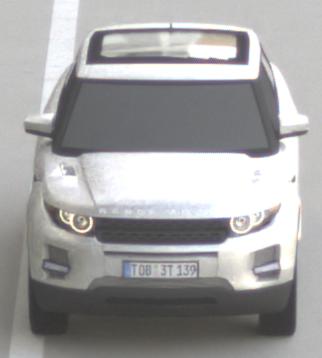
Make: Land Rover
Model: Range Rover Evoque 2.0 Si4
Detailed model: Range Rover Evoque (I)
Model produced from: 2011/08
Model produced until: 2013/11
Doors: 5
Color: white
Road condition: dry road
Daytime: sunrise or sunset
Contrast: medium contrast